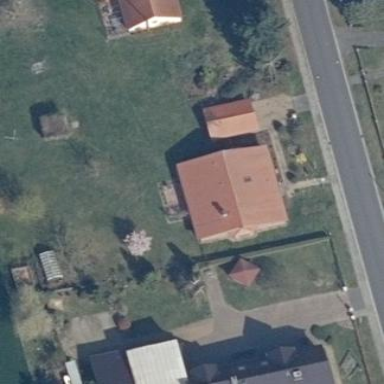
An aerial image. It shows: Simple house.